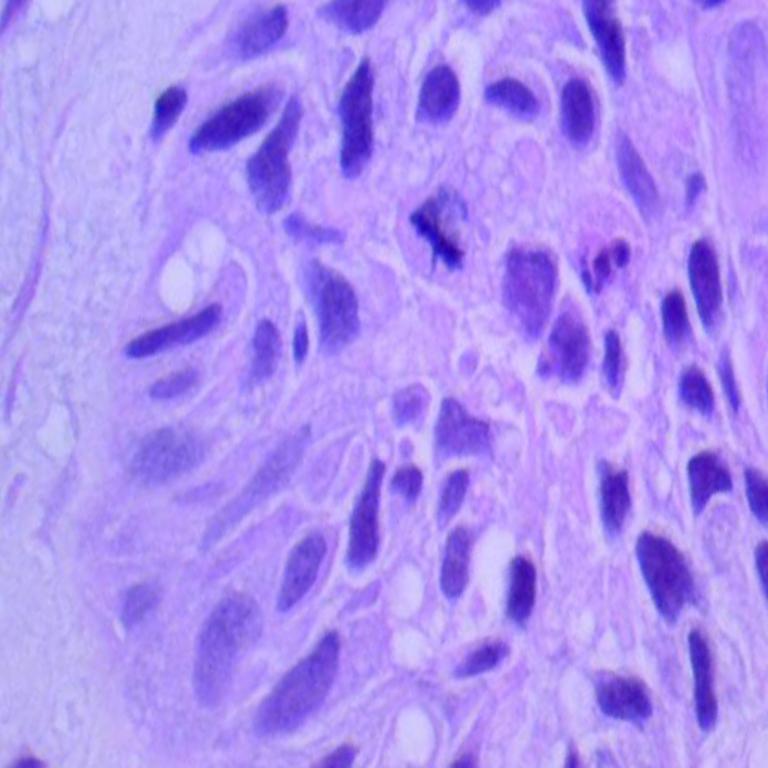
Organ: lung
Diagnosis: squamous carcinomas